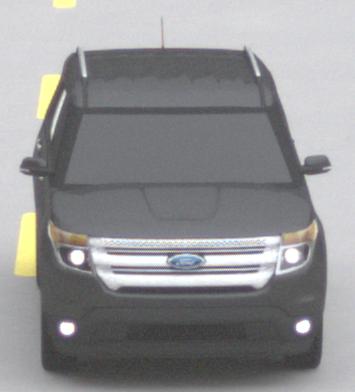
Make: Ford
Model: Explorer
Detailed model: Gen. 5
Model produced from: 2010
Model produced until: 2019
Doors: 5
Color: gray
Road condition: dry road
Daytime: midday
Contrast: low contrast